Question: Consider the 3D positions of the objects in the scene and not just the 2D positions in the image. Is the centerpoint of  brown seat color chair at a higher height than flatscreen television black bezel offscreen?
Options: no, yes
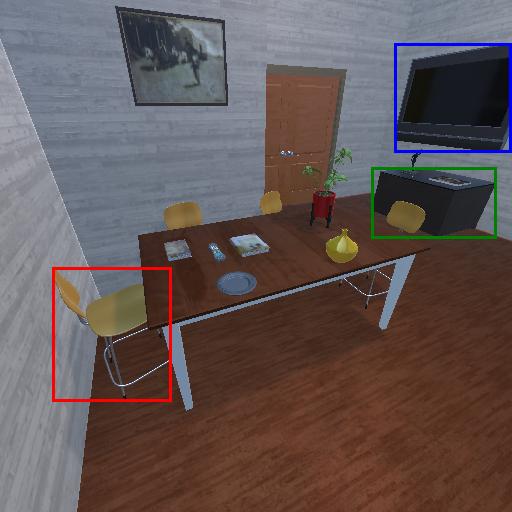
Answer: no